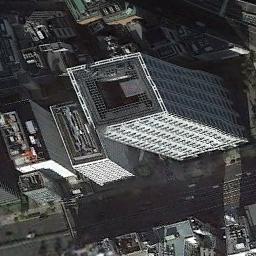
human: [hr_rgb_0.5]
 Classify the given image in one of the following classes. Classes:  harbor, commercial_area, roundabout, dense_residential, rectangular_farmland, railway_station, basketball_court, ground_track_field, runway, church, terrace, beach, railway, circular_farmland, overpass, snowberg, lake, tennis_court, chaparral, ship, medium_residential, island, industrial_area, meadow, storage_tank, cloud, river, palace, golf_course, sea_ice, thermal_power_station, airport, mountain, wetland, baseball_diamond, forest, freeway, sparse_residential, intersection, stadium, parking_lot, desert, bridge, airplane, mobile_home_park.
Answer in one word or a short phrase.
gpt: commercial_area